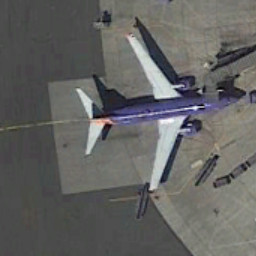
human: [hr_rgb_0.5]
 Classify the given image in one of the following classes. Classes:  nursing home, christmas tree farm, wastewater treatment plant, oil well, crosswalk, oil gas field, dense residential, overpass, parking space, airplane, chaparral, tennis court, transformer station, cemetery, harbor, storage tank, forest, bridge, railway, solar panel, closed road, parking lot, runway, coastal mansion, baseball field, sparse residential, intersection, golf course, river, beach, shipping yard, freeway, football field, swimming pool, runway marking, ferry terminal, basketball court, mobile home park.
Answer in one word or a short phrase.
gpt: airplane